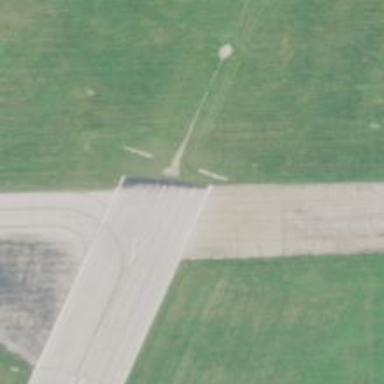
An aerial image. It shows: Asphalt runway at the airport.